Question: I would like to find the between time 1 and time 2 in R. I already have the duration in hours. Sometimes it's overnight (row 1) and sometimes not (row 2).
Here are the first two rows in the data frame
'''
dat <- data.frame(id=1:2, tm1=c("23:00","01:00"), tm2=c("07:00","06:00"), dur=c("8.0","5.0"))
'''

So in row 1 the mid time should be 3:00 and in row 2 it should be 03:30.
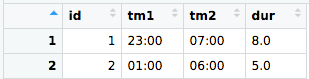
Answer: you can just add half of the duration
'''
format(strptime(dat$tm1,format = '%H:%M') + dat$dur*3600/2, format = '%H:%M')
'''